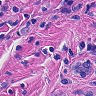
Metastatic tissue present: yes